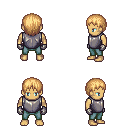
a pixel art fantasy rpg character, male body template, human, tanned skin, steel chest armor, teal pants, light blonde plain hairstyle, metal gloves, four views (front, back, left, right), 2x2 character sprite sheet, small pixel art, hard edges, no anti-aliasing